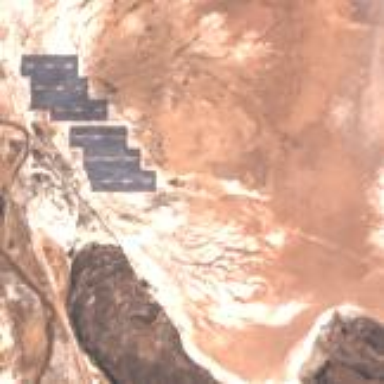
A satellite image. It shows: Solar power plant utilizing photovoltaic technology.